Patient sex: M
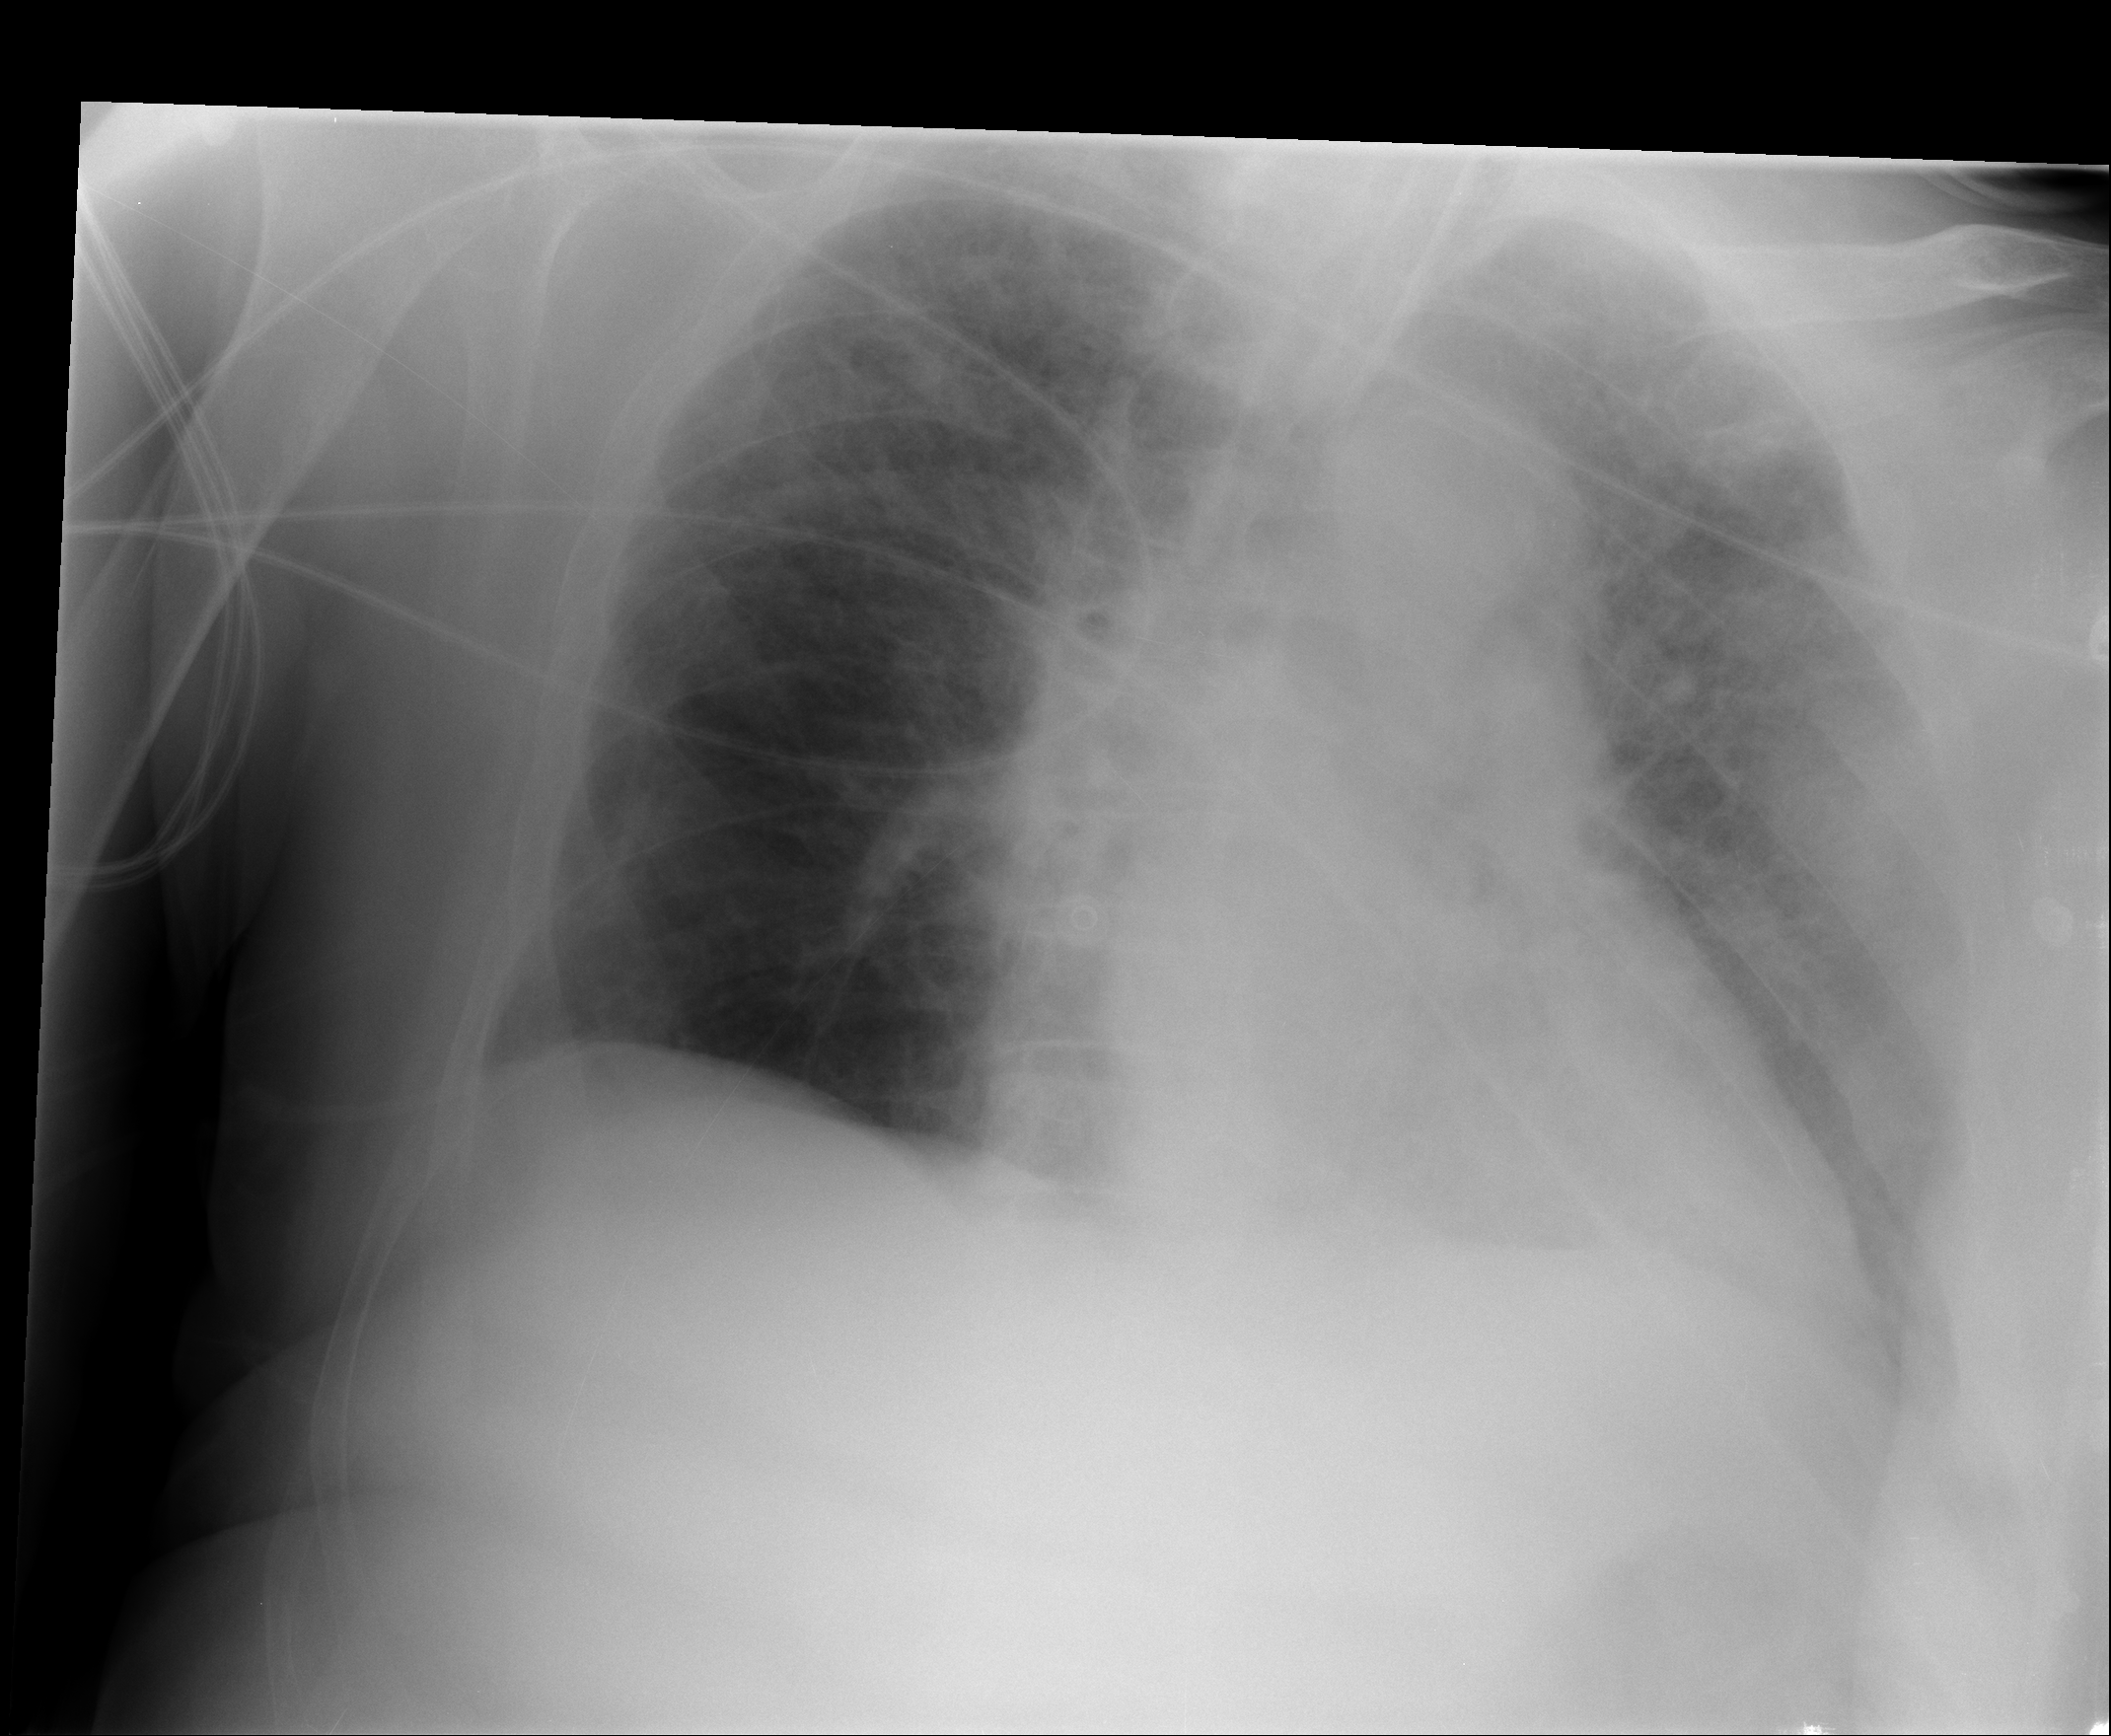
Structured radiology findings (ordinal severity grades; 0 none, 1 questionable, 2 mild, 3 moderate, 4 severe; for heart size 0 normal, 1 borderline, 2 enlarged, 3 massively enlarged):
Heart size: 1
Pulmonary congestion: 3
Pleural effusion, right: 0
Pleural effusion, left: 0
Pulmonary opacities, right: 3
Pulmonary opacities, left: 3
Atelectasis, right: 0
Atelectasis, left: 0